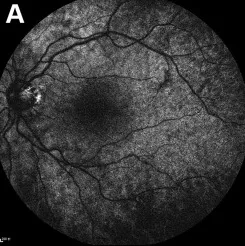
Baseline fundus fluorescein angiography (FFA). Left eye angiogram reveals (A) patchy choroidal filling and a prolonged arm-to-retina circulation time of 38 s.
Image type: ophthalmic_imaging (autofluorescence)